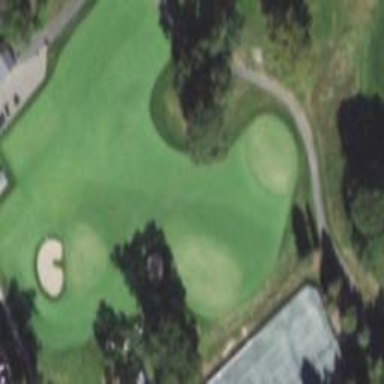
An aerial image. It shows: Golf fairway in the image.